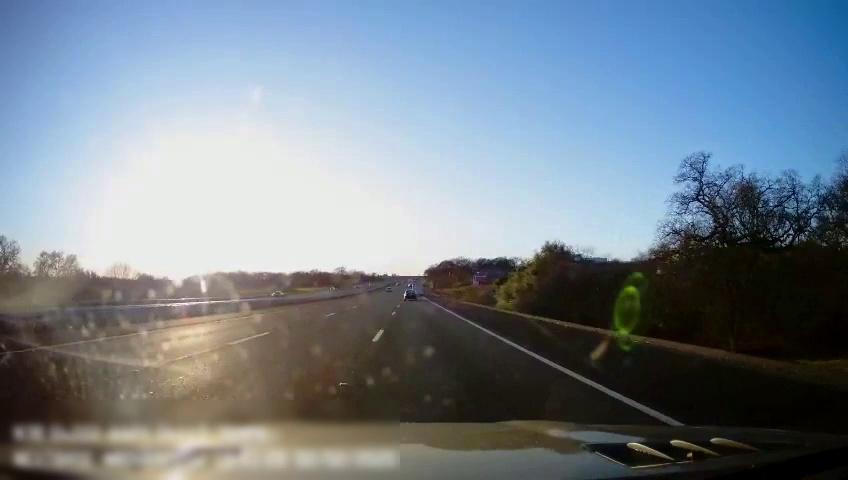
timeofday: Day
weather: Cloudy
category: Drivable Space
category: Drivable Space
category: Vehicles | Car
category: Vehicles | Car
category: Vehicles | Other LV
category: Lanes | Alternate Lane
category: Lanes | Current Lane
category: Lanes | Current Lane
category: Lanes | Alternate Lane